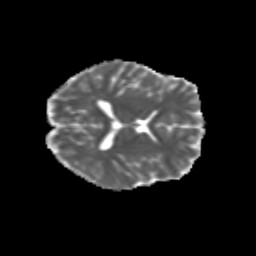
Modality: MD
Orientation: axial
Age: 24
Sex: female
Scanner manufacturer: siemens
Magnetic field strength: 3 T
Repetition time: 3.5 s
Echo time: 0.113 s